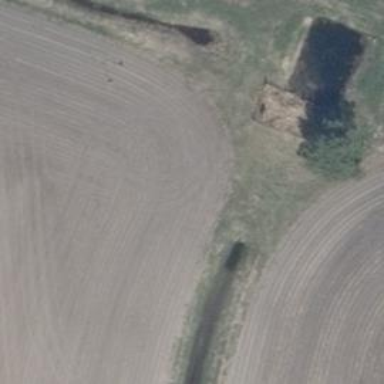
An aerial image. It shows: Culvert tunnel.